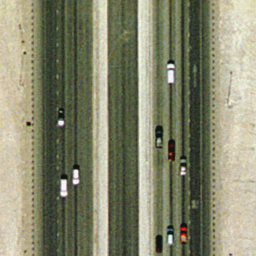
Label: freeway